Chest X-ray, PA view. Patient: 41 years old, sex F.
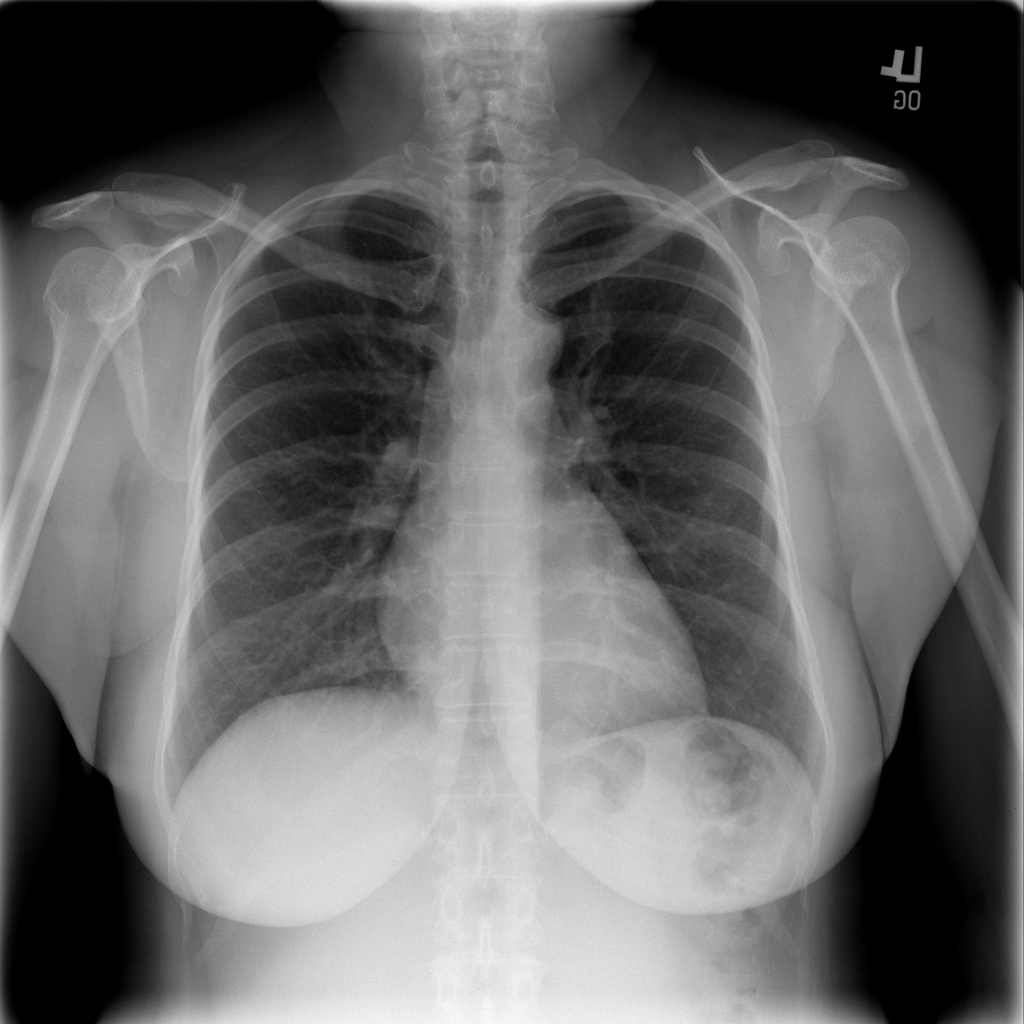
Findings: No Finding